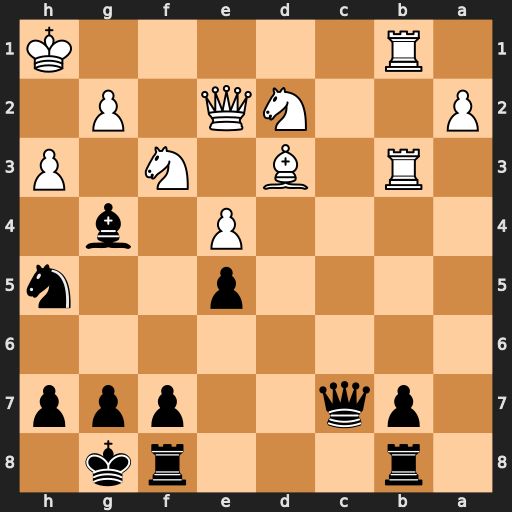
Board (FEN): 1r3rk1/1pq2ppp/8/4p2n/4P1b1/1R1B1N1P/P2NQ1P1/1R5K
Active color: b
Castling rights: -
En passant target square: -
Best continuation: Ng3+ Kh2 Nxe2